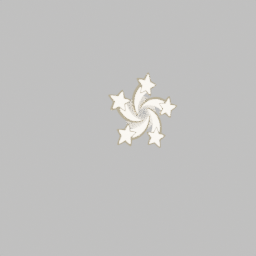
Label: lighting